Question: I have table created dynamically in JavaScript.
I have this table:

Here the way how I get rows from the table above:
'''
var trows = table.rows;
'''
This way I get all the rows from the table above including the header row.
My question is there any way to get all rows from the table except header row?
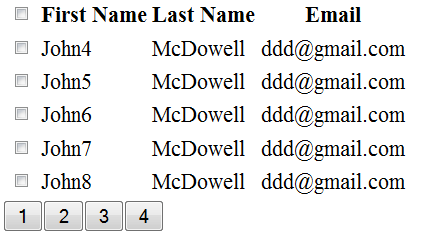
Answer: Put all those rows inside '<tbody>' and put the header inside '<thead>' Then do
'''
var trows = document.getElementById('tableid').getElementsByTagName('tbody')[0].rows;
'''